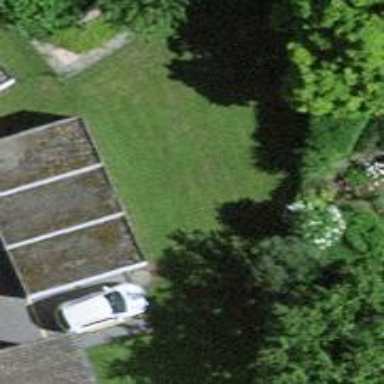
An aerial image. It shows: Garage.